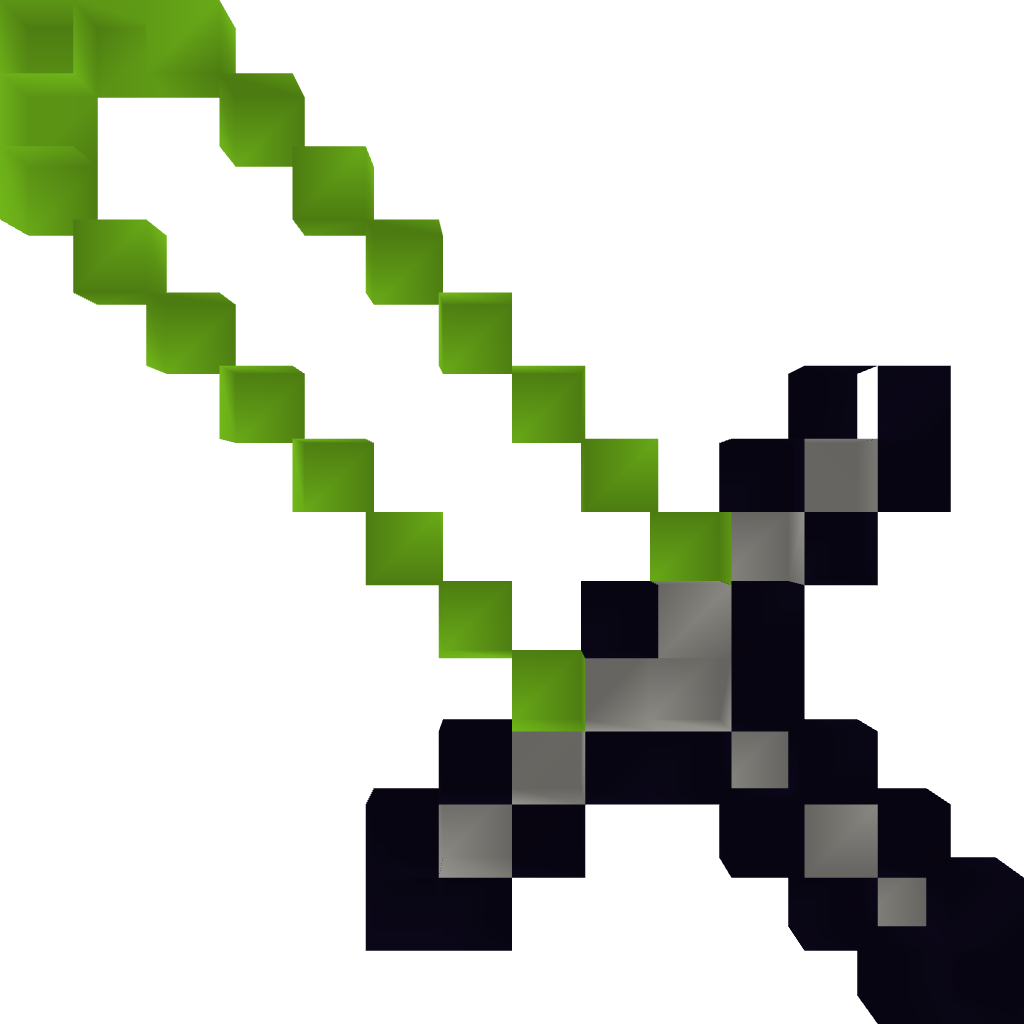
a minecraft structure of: Emerald Sword